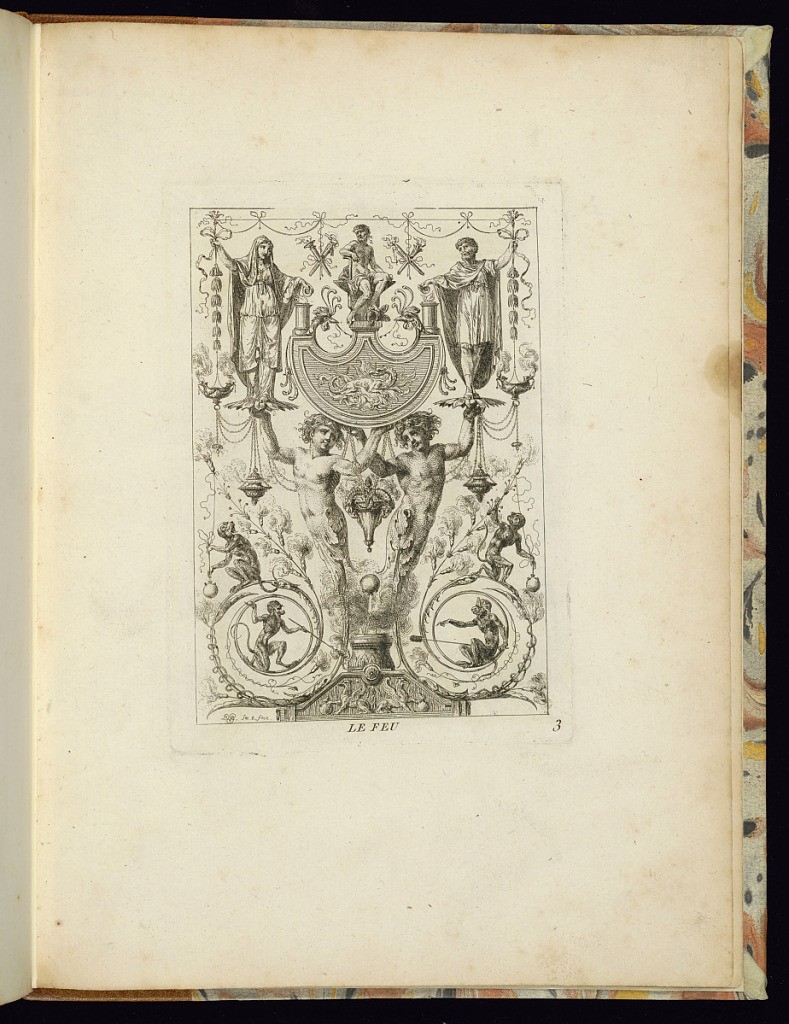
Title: Le Feu
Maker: Jean Démosthène Dugourc, French, 1749–1825
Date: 1782
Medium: Etching and engraving on paper
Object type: Print
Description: An allegorical arabesque panel design representing ‘fire' featuring figures in classical dress, flaming torches, incense burners, a dragon, smoke, monkeys, scrolling leaves, fleurons, phoenix, and ribbons. The plate is titled, signed, and numbered.